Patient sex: M
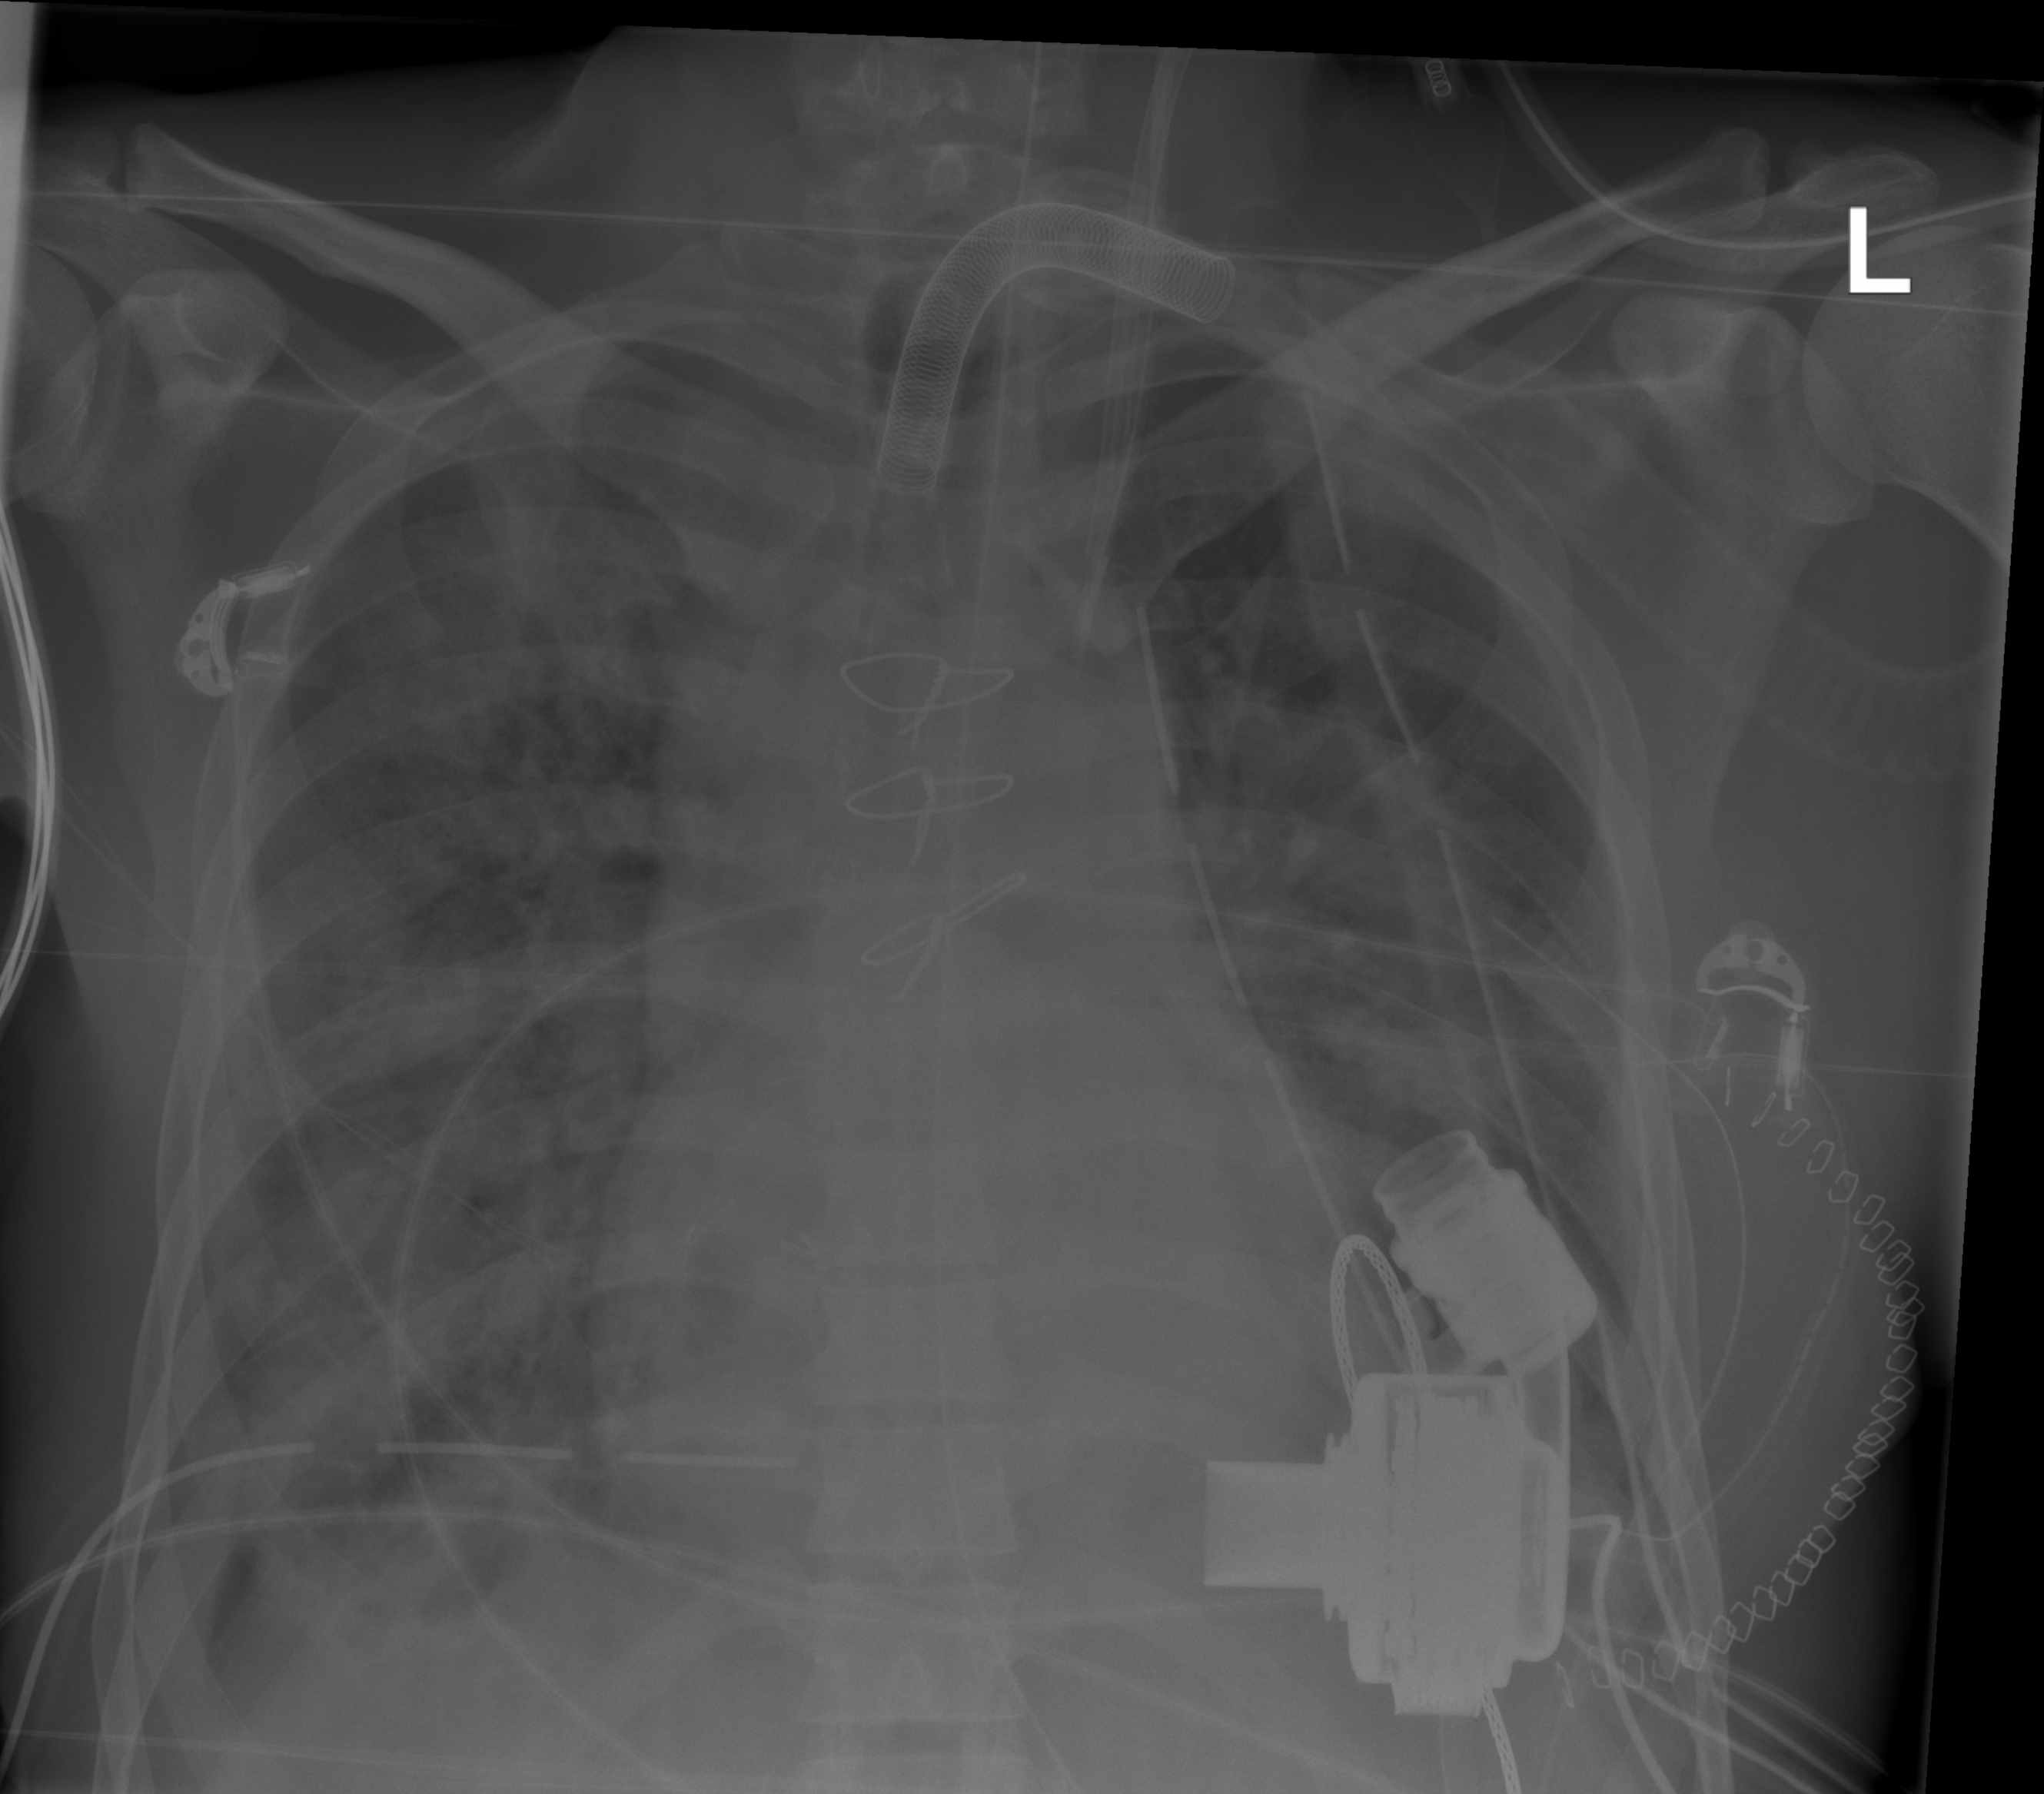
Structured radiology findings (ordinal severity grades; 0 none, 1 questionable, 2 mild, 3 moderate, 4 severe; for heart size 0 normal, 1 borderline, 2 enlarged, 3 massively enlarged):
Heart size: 2
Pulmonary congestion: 2
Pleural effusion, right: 2
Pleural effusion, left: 2
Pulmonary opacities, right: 3
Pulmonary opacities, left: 2
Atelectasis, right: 3
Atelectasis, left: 2